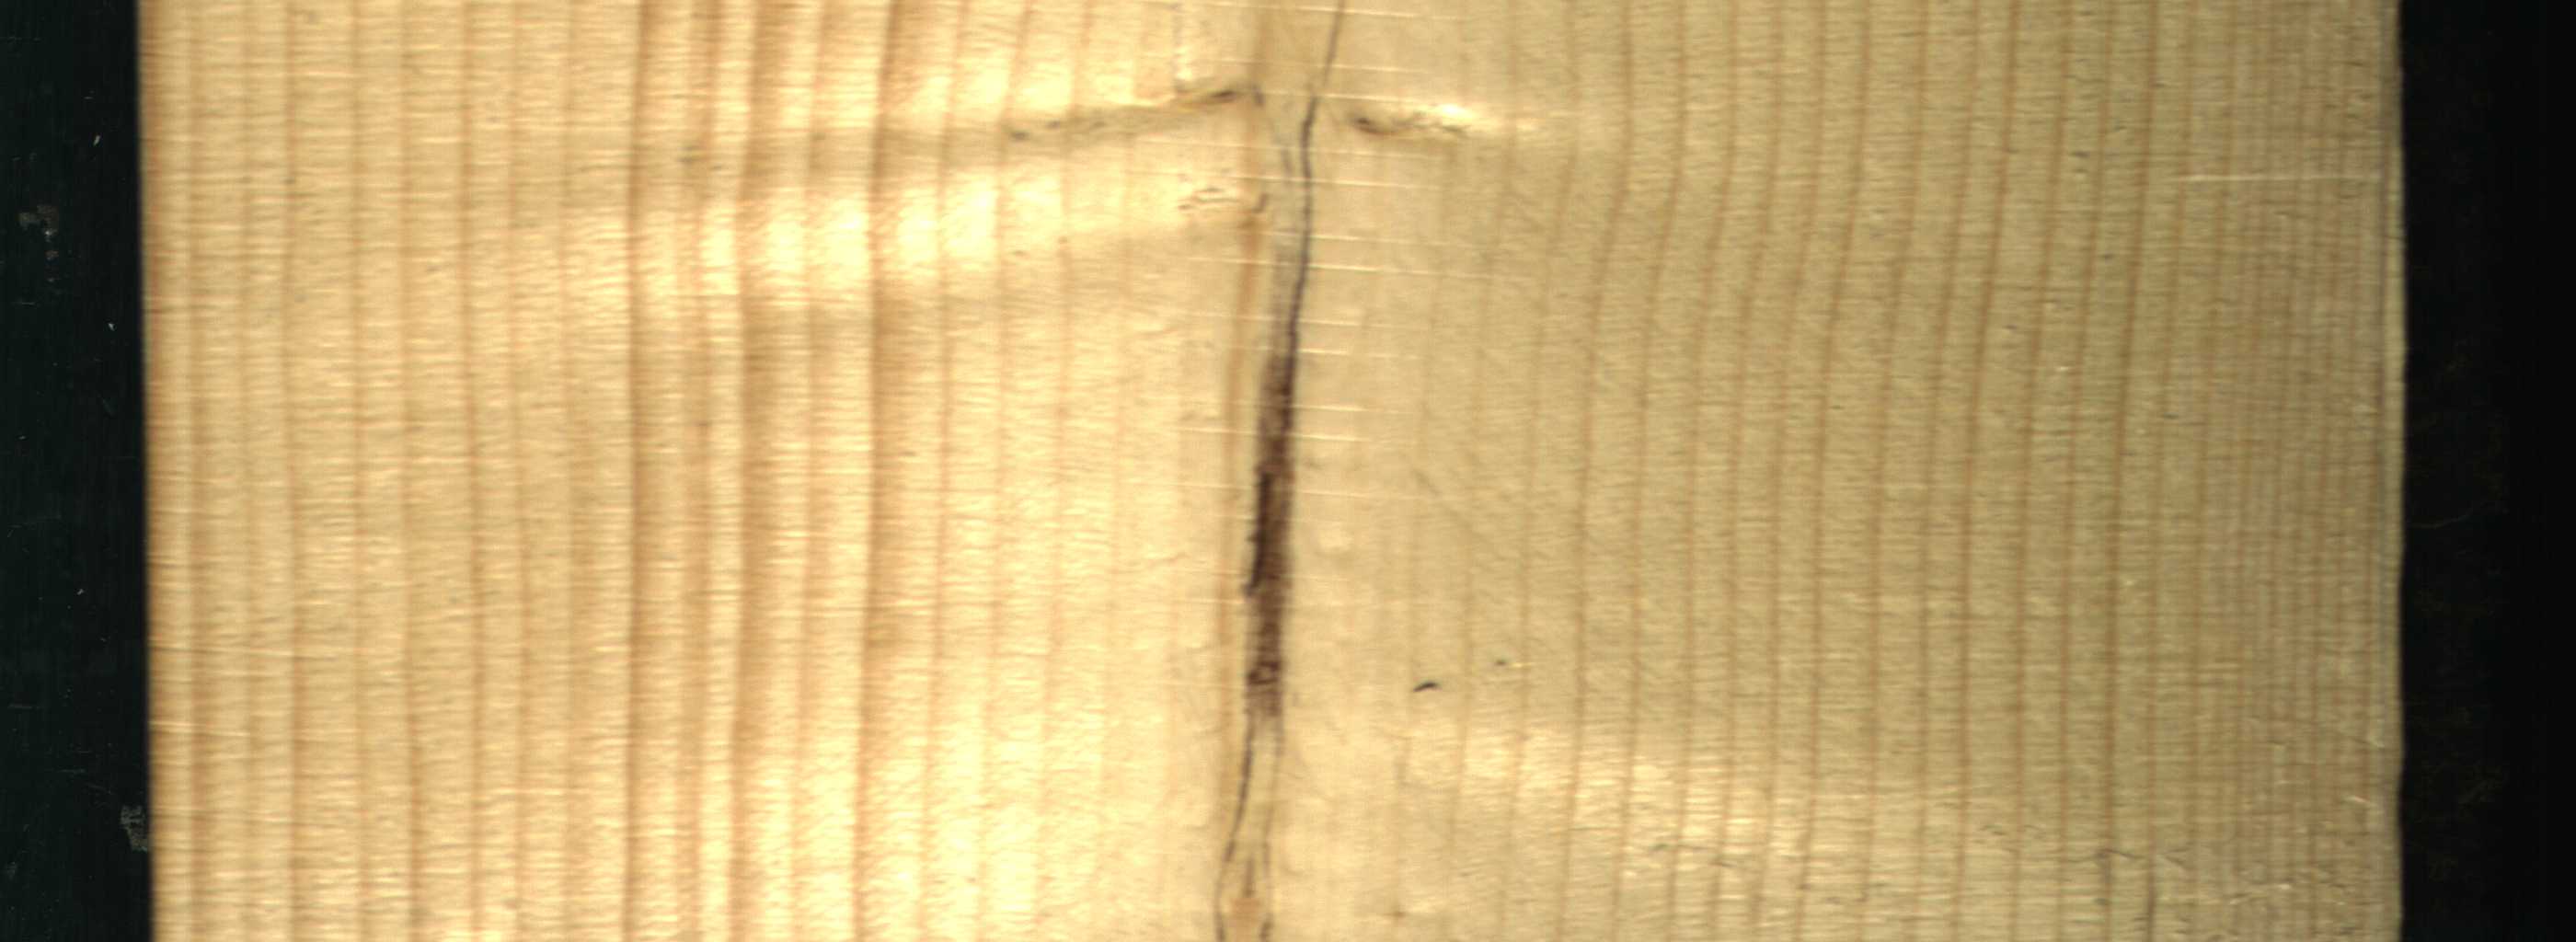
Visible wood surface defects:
Marrow
Crack
Crack